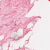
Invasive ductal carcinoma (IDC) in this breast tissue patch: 0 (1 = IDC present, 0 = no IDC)